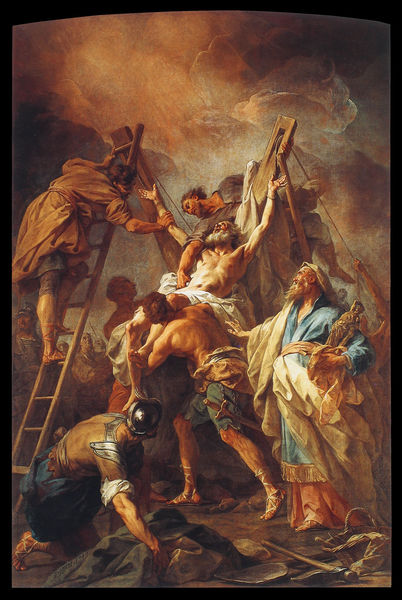
Titel: Das Martyrium des Hl. Andreas
Künstler: Jean Restout
Institution: Grenoble, Musée des Beaux-Arts
Schlagwörter: gemälde, himmel, wolken, männer, öl, tücher, leiter, kreuz, soldat, helm, statuette, jesus, kreuzabnahme, kreuzigung, axt, leiden, dramatik, heiliger, andreas, heiliger andreas, sodat, x